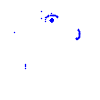
Particle: kaon